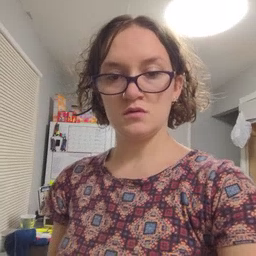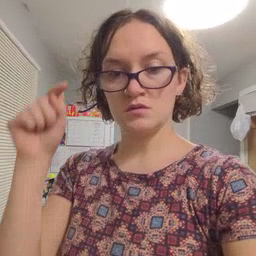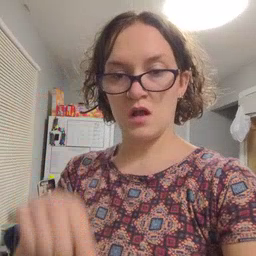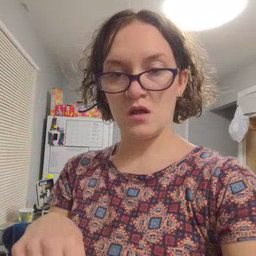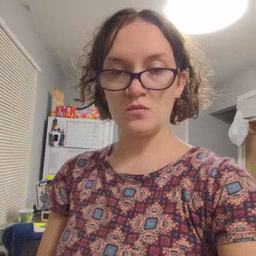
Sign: down